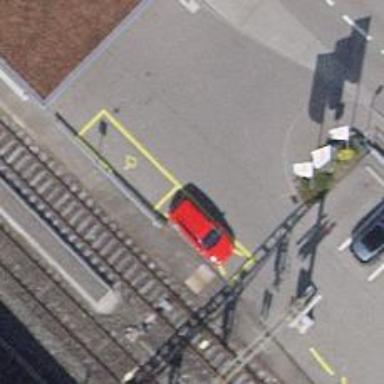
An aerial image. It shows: Car-sharing service available at this location.